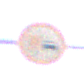
Verkehrszeichen: UeberholverbotKraftfahrzeuge
Umgebung: Outdoor, Nature
Tageszeit: SunriseSunset
Wetter: Clear
Licht: Natural
Jahreszeit: NotSpecified
Kontrast: HighContrast